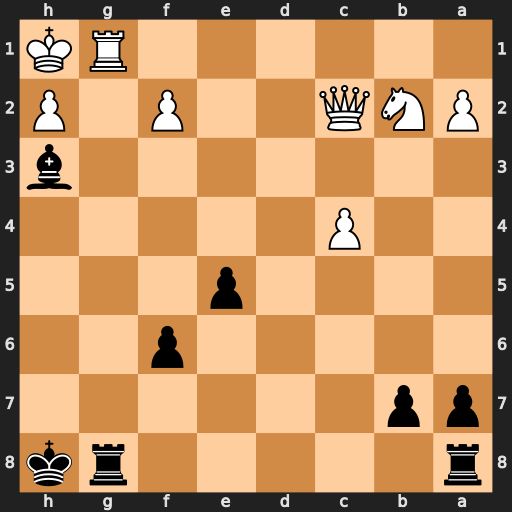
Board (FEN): r5rk/pp6/5p2/4p3/2P5/7b/PNQ2P1P/6RK
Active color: b
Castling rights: -
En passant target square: -
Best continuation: Rxg1+ Kxg1 Rg8+ Kh1 Bg2+